Question: I have an upload PHP script and before it uploads the file, it renames it to to a random name, so no files that are already there will be overrided. The problem is that it is not working properly. It is putting in a bunch of weird symbols in the file name, and when I try viewing the file, it has a 404 error. It was working before I added this random name part in. Here's the PHP script that I have right now:
'''
<?php
// Where the file is going to be placed
$target_path = "files/";
/* Rename file with random name and keep extension */
$length = 10;
$characters = '123456789';
$string="";
for($p = 0; $p < $length; $p++) {
$string .= $characters[mt_rand(0, strlen($characters))];
}
$pos = strrpos(basename( $_FILES['uploadedfile']['name']), ".");
$ext = str_split(basename( $_FILES['uploadedfile']['name']), $pos);
$target_path = $target_path.$string.$ext[1];
if(move_uploaded_file($_FILES['uploadedfile']['tmp_name'], $target_path)) {
echo "<h2>Your file has been uploaded!</h2><br /><p>Your file has been uploaded successfully. <a href='".$target_path."'>Click here</a> to see the file you uploaded.
<br /><br /><br />
<h2>A link to your file</h2><br />The full link to your file is:
<br /><br />
<code>http://www.example.com/upload/".$target_path."</code></p>";
} else{
echo "<span class='error'>There was an error uploading the file, please try again.</span>";
}
?>
'''
For some reason, it is really acting weird. Then, when I view the folder /files/ in my hosting file manager and I try deleting a file with the weird symbols in it, and I refresh and they are all back. Take a look at this screenshot:

Weird, huh?
I will probably need a new random naming PHP script, but this is annoying because I delete all of those files, and, what do you know, they come right back when I reload! It's like the PHP is forcing them to not delete or something.
Thanks for any help in advance,
Nathan
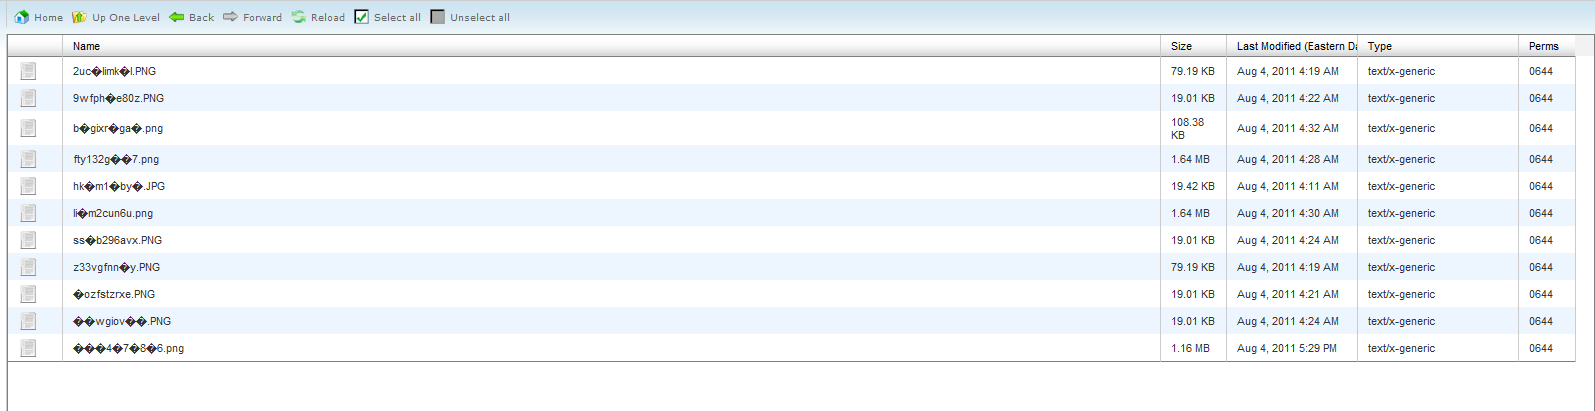
Answer: You put forwardticks around your string of characters instead of quotes: ''123456789''. Changing those to quotes will probably fix your error.
You should be using <URL>. A PHP function which generates a random and unique file name, creates a file and returns the file name.
You just specify the folder you want the file in, and a prefix for the filename (only the first three characters are used on Windows), and it does all the "random" for you while guaranteeing uniqueness, so you generating the same random number twice and overwrite a file.
PS. Despite the functions name, the file is not temporary. If you want to delete it you have to do so yourself. You can use <URL> for that.